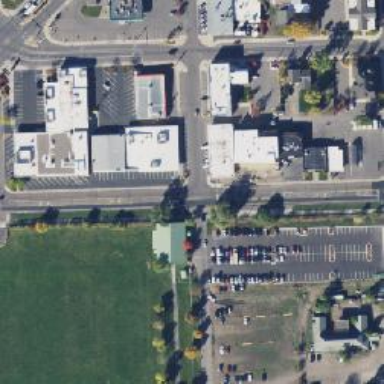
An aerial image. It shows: Retail area.